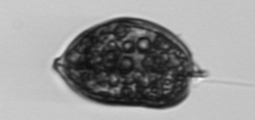
Label: Prorocentrum_micans